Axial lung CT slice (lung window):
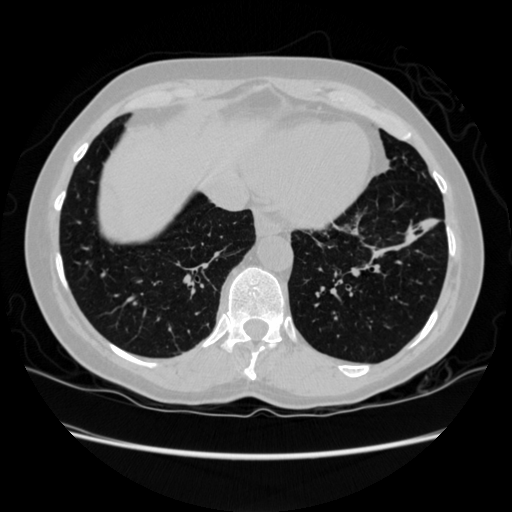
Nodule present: no